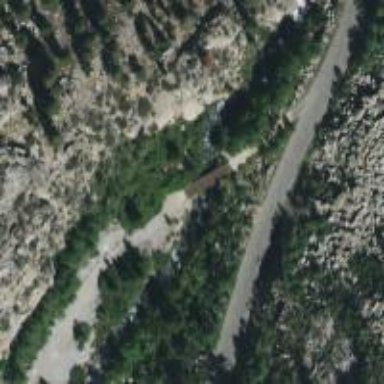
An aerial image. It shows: Service road that goes over beam bridge.